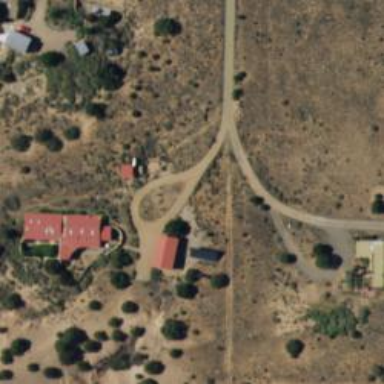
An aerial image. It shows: Driveway leading to service road.